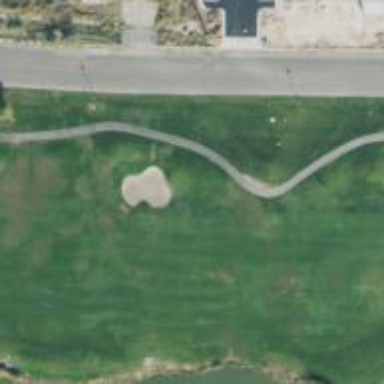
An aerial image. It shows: Golf fairway surrounded by grass.